Aerial crown-view tile of a tropical tree (Barro Colorado Island, Panama), acquired 20250317:
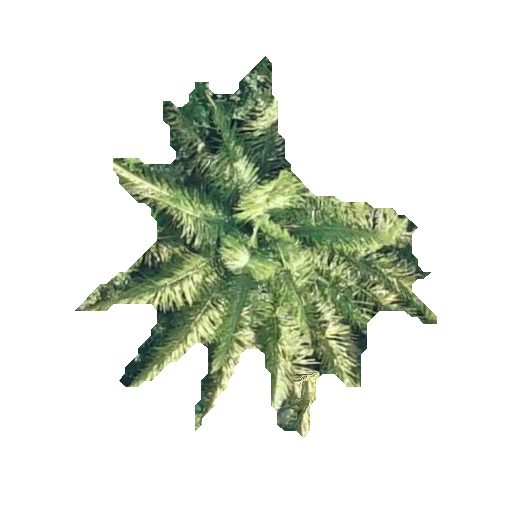
Species: Oenocarpus mapora
GBIF accepted scientific name: Oenocarpus mapora
Crown area: 91.488 m²